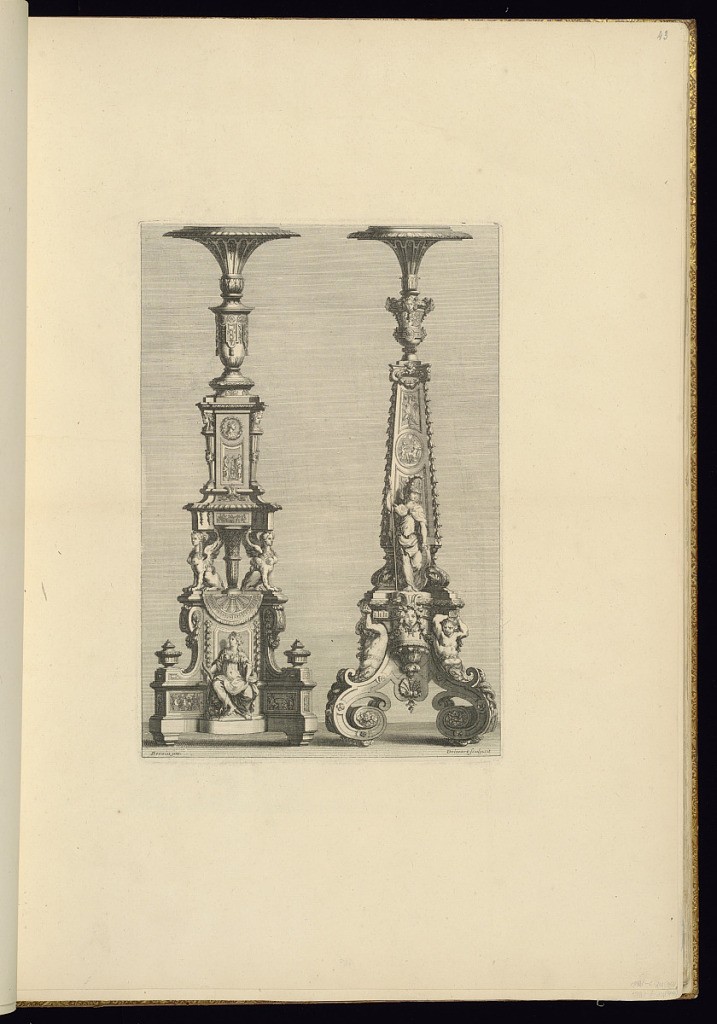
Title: Ornamented Gueridon Designs
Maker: Jean Berain, the elder, French, 1640-1711
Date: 1711
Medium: Engraving on laid paper
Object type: Bound print
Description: Two ornamented gueridon designs. The table at the left is adorned with bas-relief panels, vases, classicizing figures, scrolls, sphinxes, busts, acanthus leaves, laurel leaves, and a portrait cameo surrounded by leaves. The table at the right is elevated on scroll feet and features masks, shells, anguipèdes, Minerva, masks, and bas-reliefs. The plate is signed.